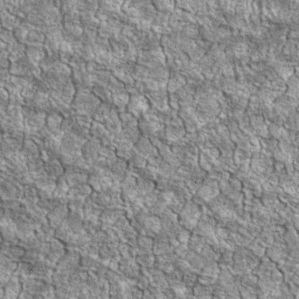
Label: non_frost